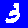
Digit: 3